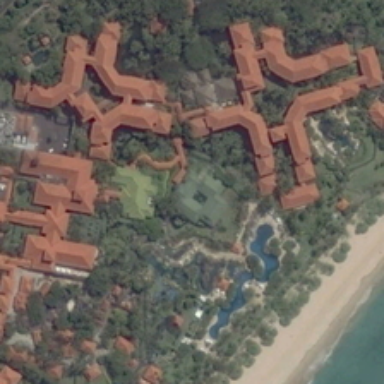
Many green trees and some red buildings are in a resort near a beach .